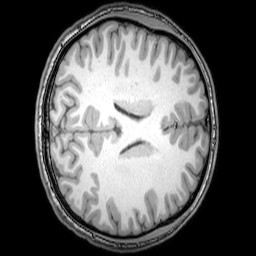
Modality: T1w
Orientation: axial
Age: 25
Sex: male
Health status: healthy
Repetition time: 0.081 s
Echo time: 0.037 s